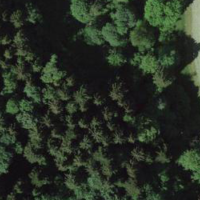
EUNIS habitat code: 44
Species observed at this site:
Urtica dioica
Caltha palustris